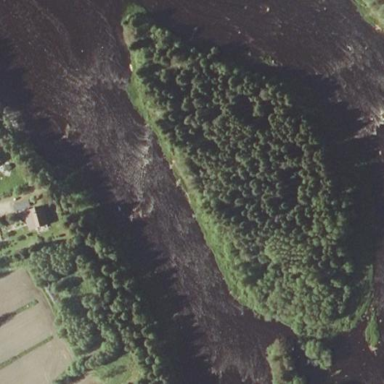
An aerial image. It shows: Islet surrounded by forest.